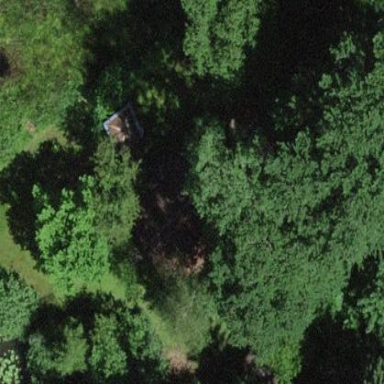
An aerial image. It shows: Hut.